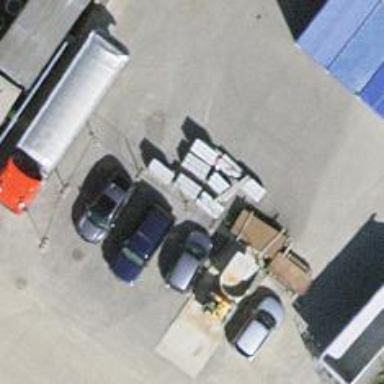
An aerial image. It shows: Recycling facility.